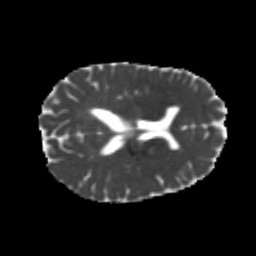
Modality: MD
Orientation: axial
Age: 24
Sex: female
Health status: healthy
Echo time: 0.074 s